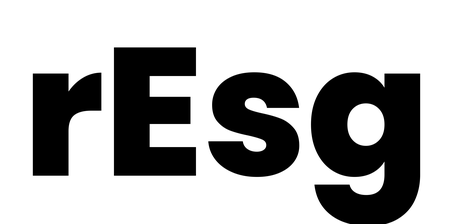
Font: Poppins-ExtraBold